Question: I have a ggplot2 plot that groups data by two variables and I want to exercise some control over how the label text is formatted. This question is illustrated below using the Oxboys data set from the nlme package. I've added a column called 'label' to the data such that 'Subjects' are now uniquely identified by the combination of 'Subject' and 'label'. In the data that I'm actually working with, the two variables of interest are x,y coordinates that uniquely identify points on a grid, hence the odd suggestion for output formatting below.
Taking the top legend item as an example, how can we reformat this so that it displays:
"10 10" or "10,10" or "10oN, 10oW"*? Is there some way to utilize sprintf() or can you think of another way entirely?
One workaround would be to create a single new column in the data frame to define the groups and provide the labels. Would that be less work than doing the formatting directly in gglpot?
'''
library(nlme)
library(ggplot2)
df <- transform(Oxboys, label = Subject)
p <- ggplot(df, aes(x = Occasion, y = height,
group = interaction(Subject, label),
color = interaction(Subject, label)))
p + geom_line()
'''

*Bonus points for an answer that changes the legend title.
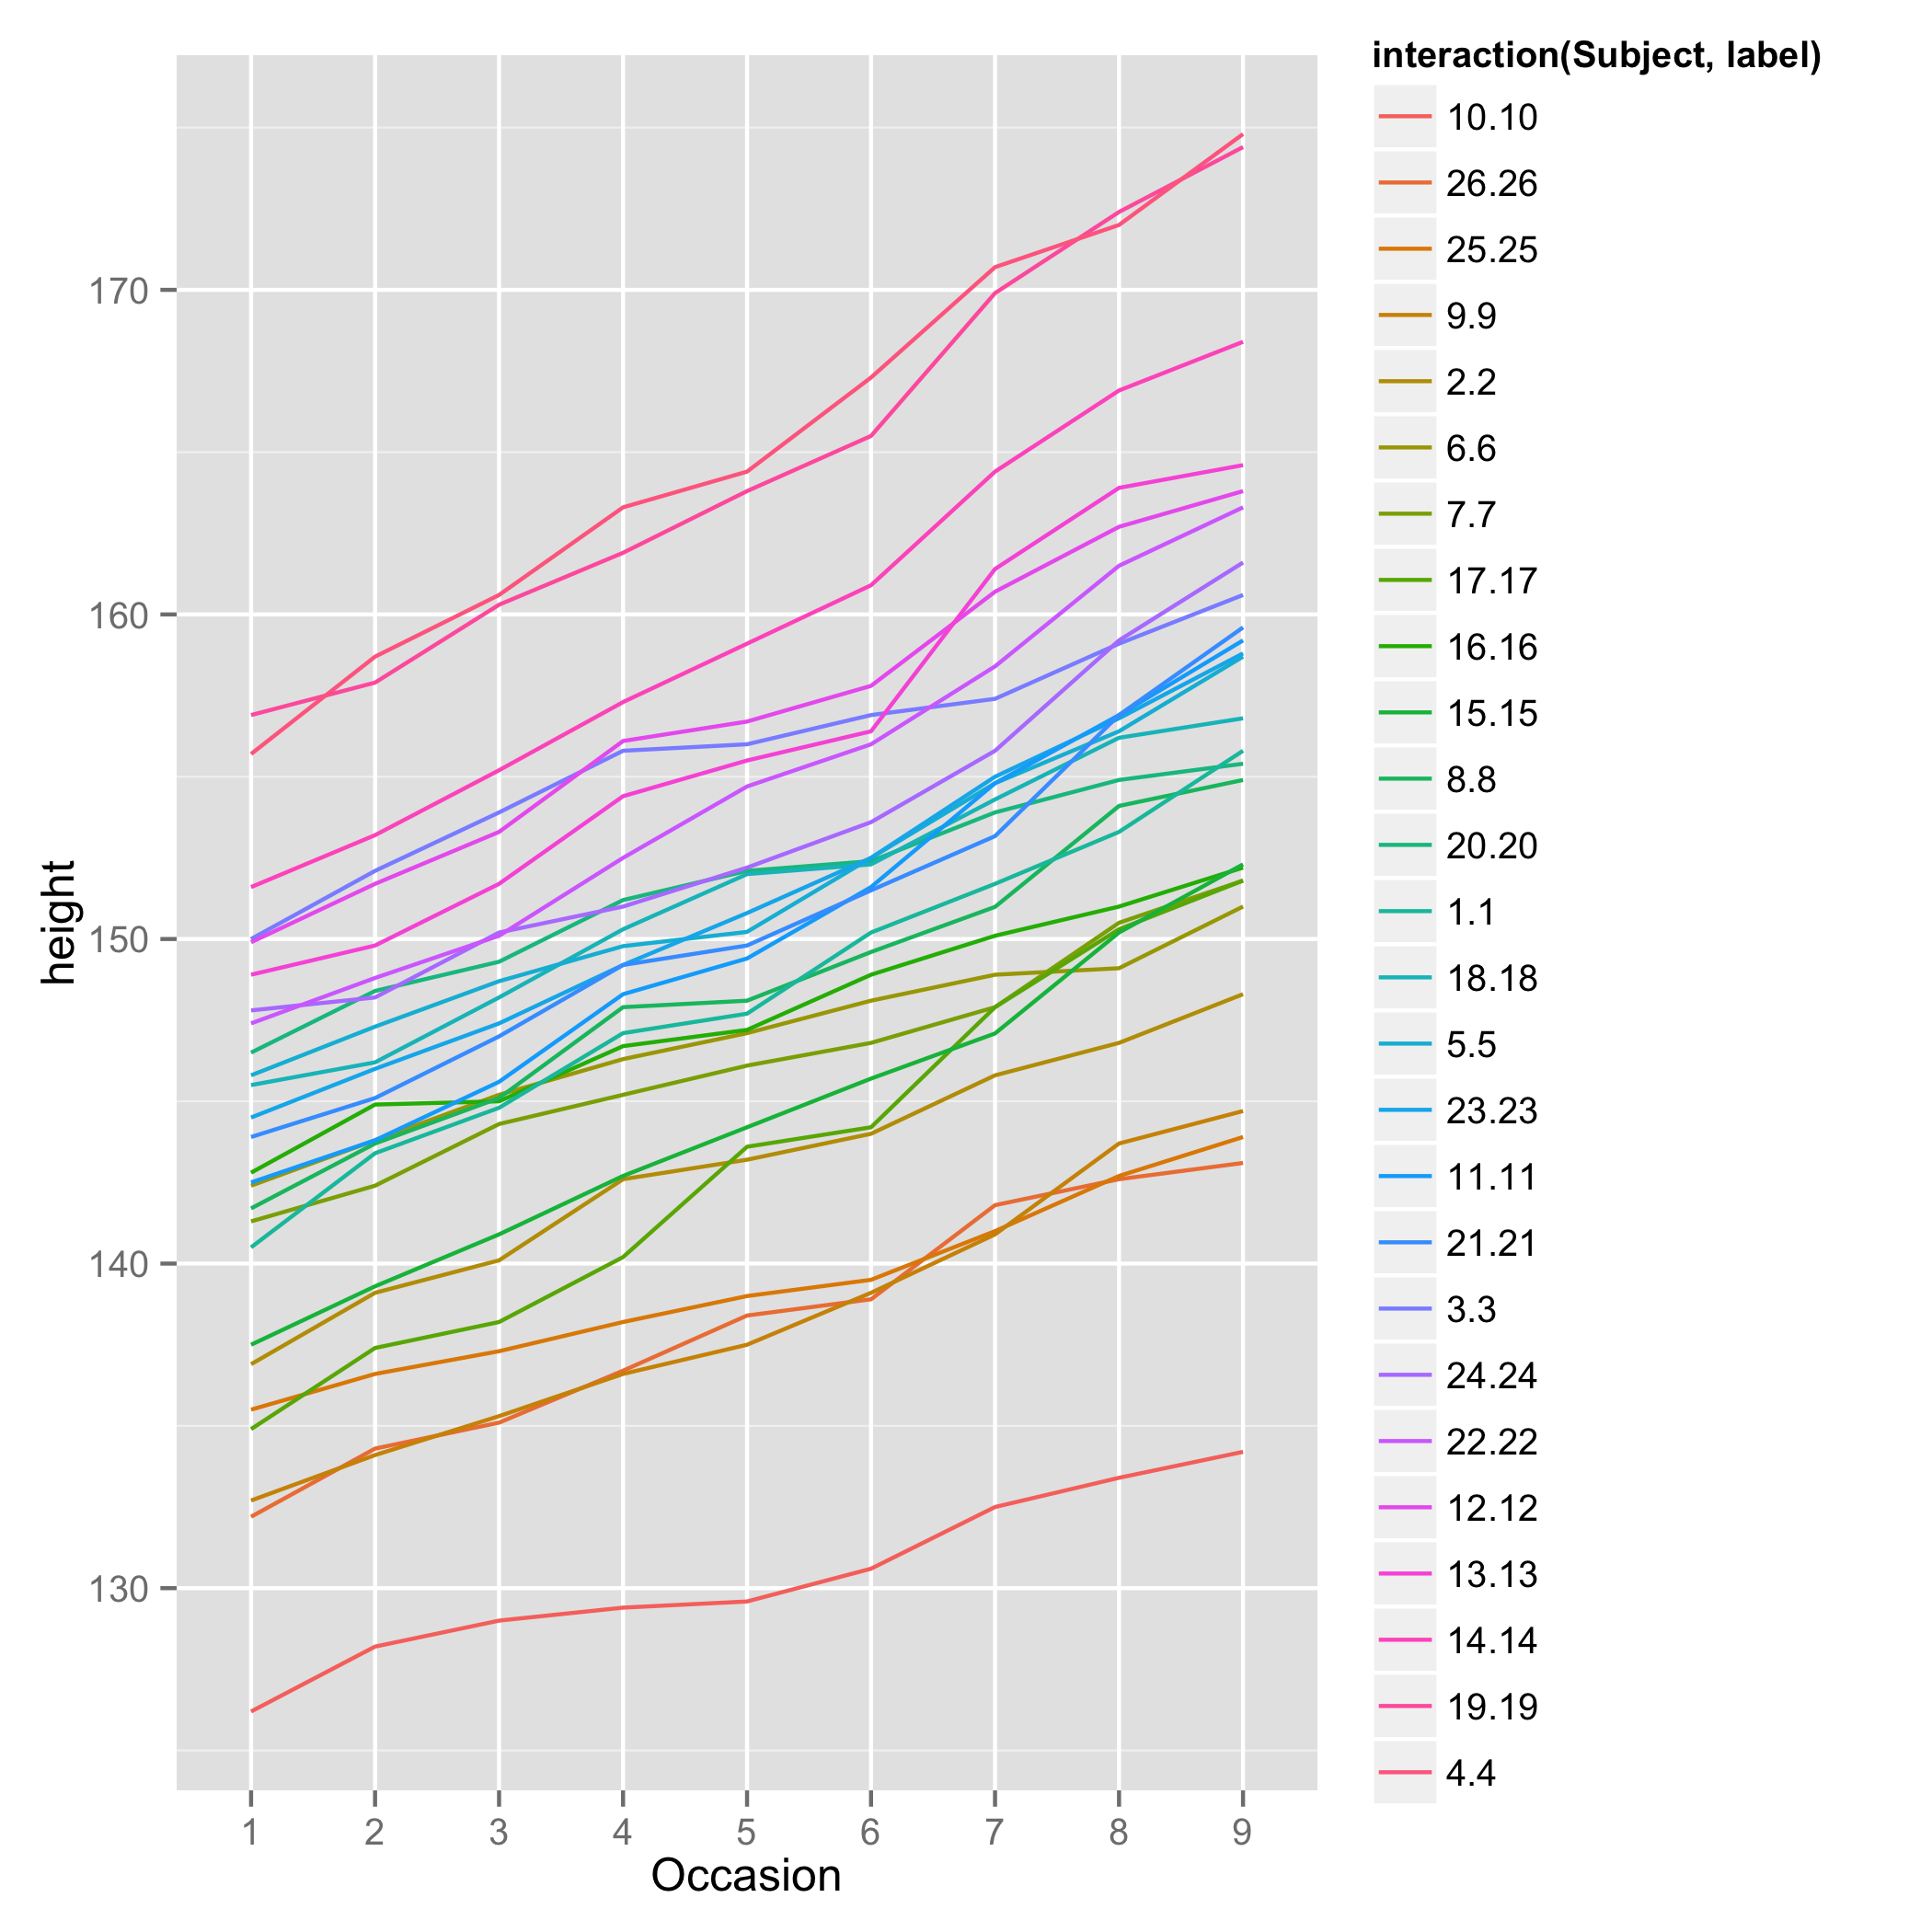
Answer: > One workaround would be to create a single new column in the data frame to define the groups and provide the labels.
There's nothing wrong with this, and it's implicitly what you're doing by using 'interaction'. If you're wedded to 'interaction' for some reason, you can specify a separator:
'''
interaction(Subject, label, sep=" ") # 10 10
'''
But it would be better to just do as you suggest and create an explicit column in your data:
'''
df$Group <- paste(df$Subject, "N ", df$label, "W") # 10N 10W
'''
Then you'd just use that in your aesthetic mapping. This would of course give the legend a title of "Group", but you can change the legend title by just naming the appropriate scale:
'''
p + scale_color_discrete("Your Title")
'''